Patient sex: F
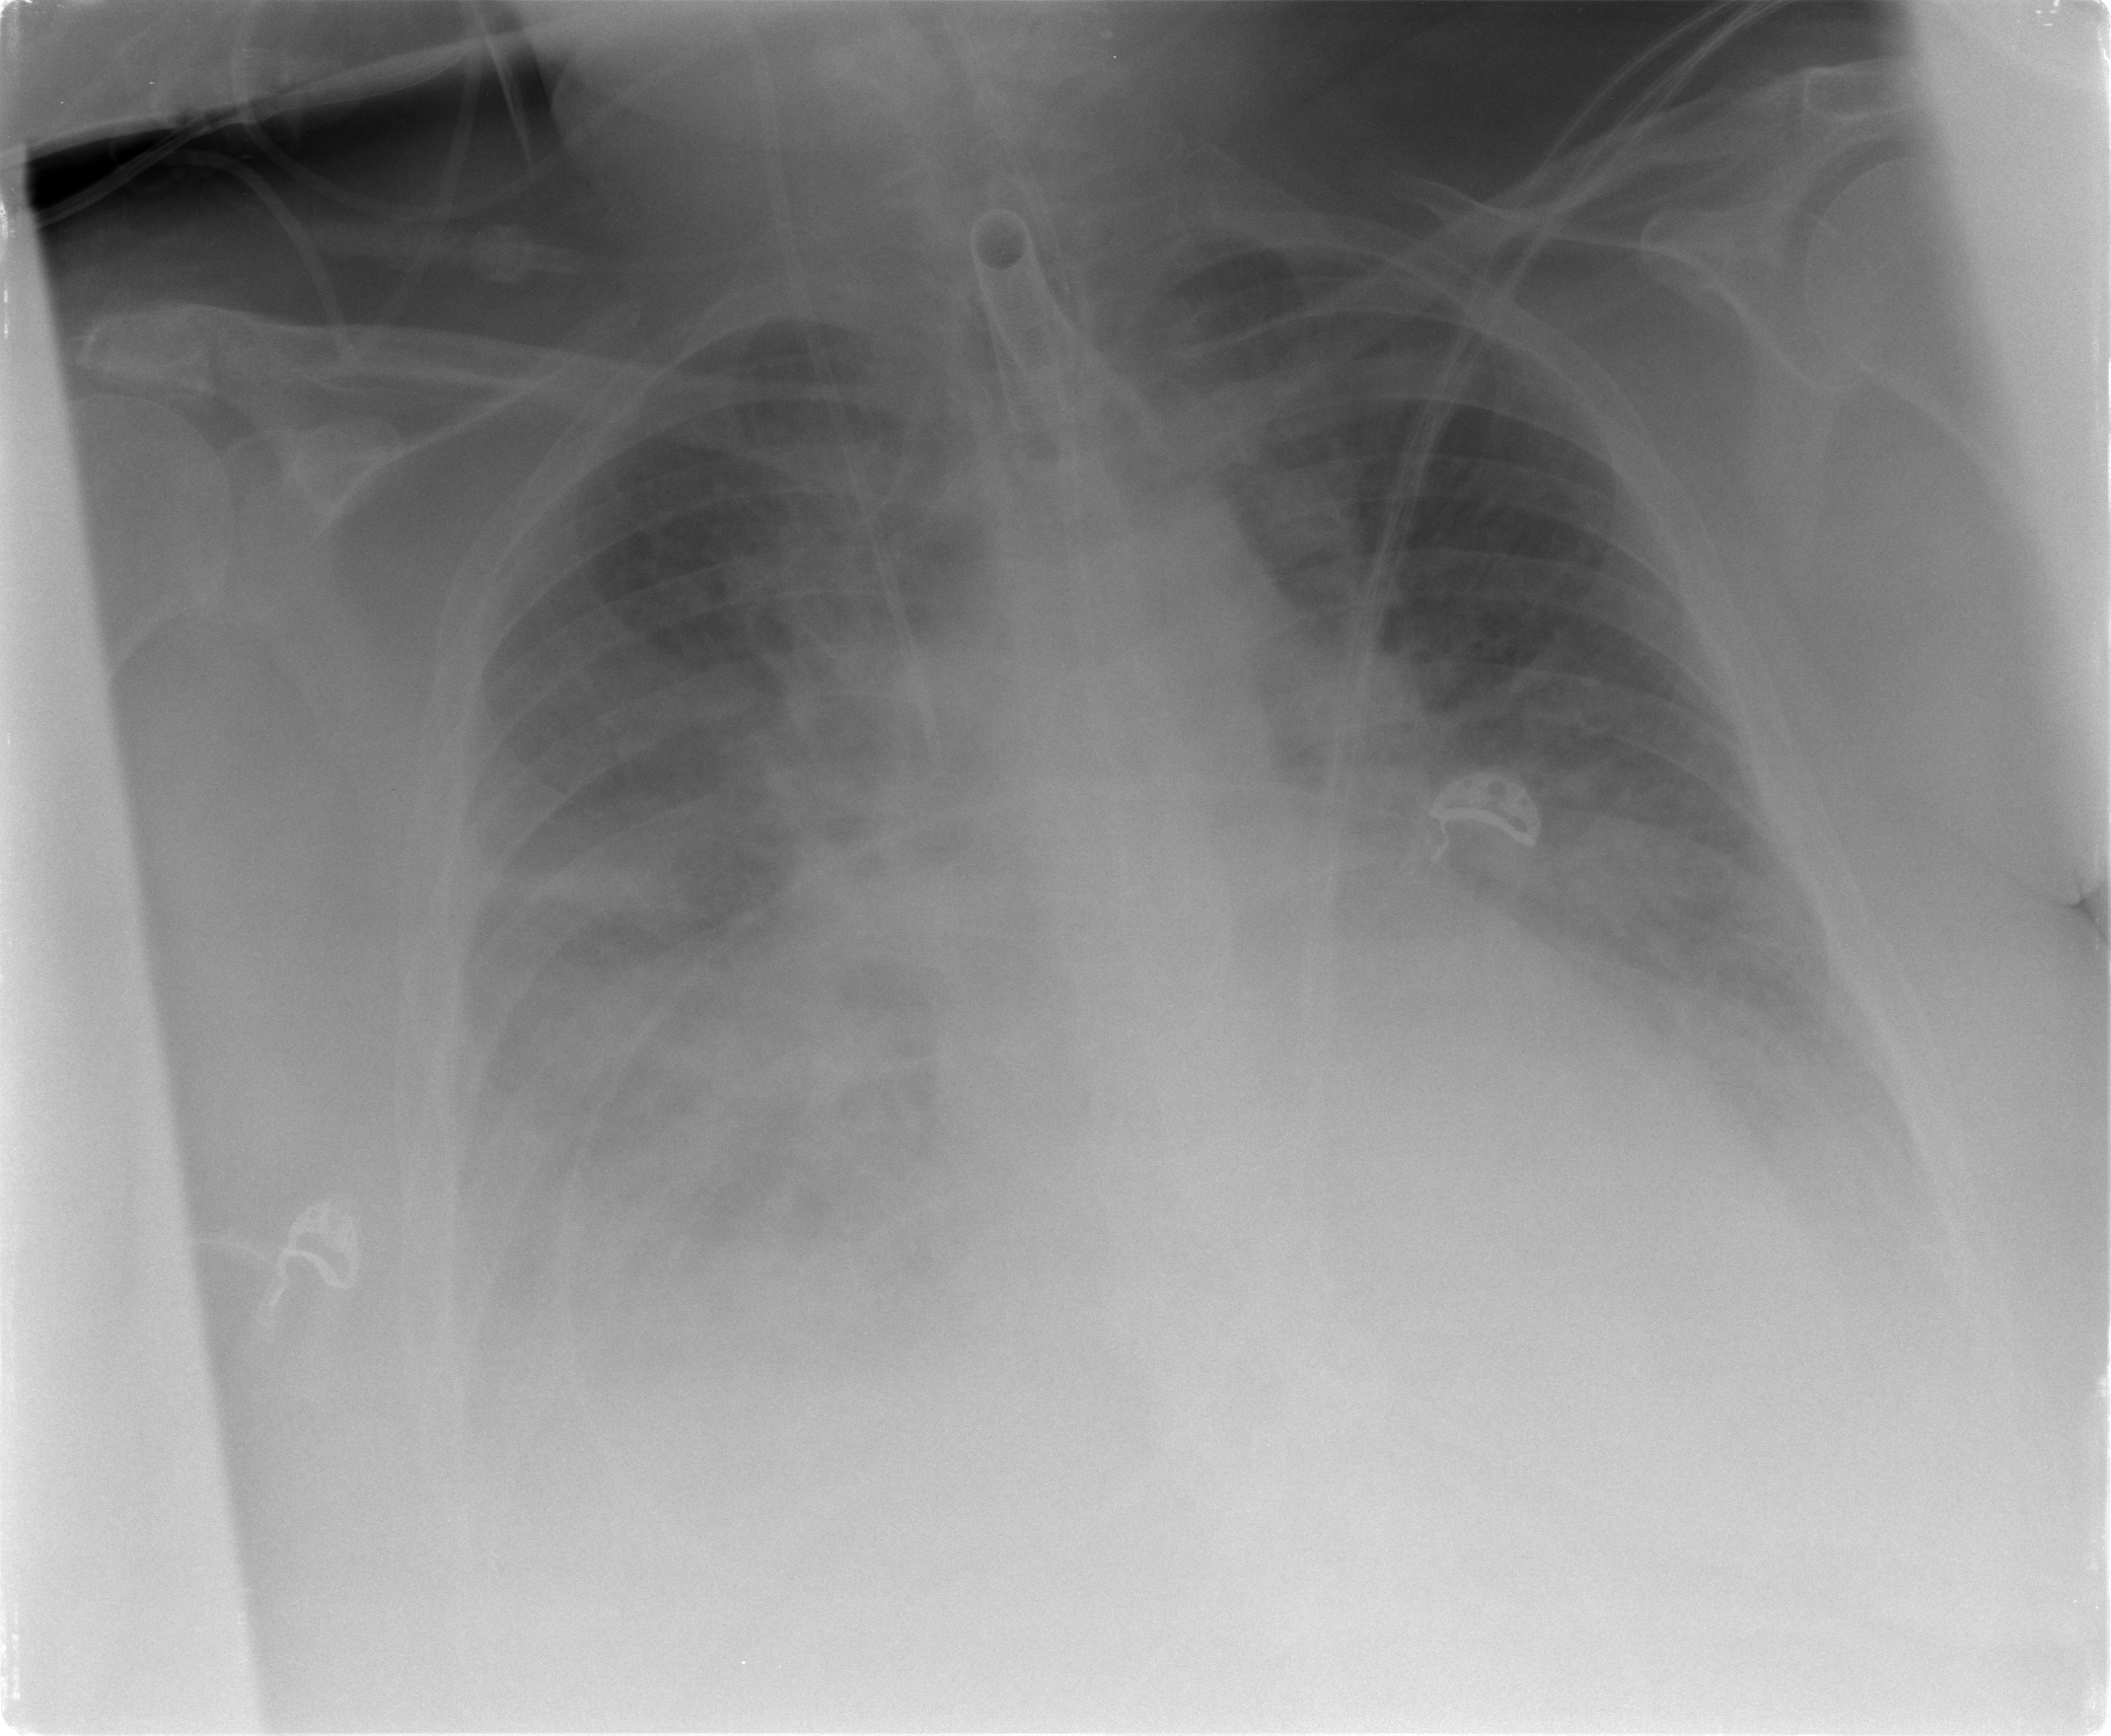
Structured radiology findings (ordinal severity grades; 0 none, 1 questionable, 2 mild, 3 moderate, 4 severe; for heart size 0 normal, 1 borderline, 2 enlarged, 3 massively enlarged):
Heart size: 0
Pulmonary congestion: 2
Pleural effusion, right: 2
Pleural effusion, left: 2
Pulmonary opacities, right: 3
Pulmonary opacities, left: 2
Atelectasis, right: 3
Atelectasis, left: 3